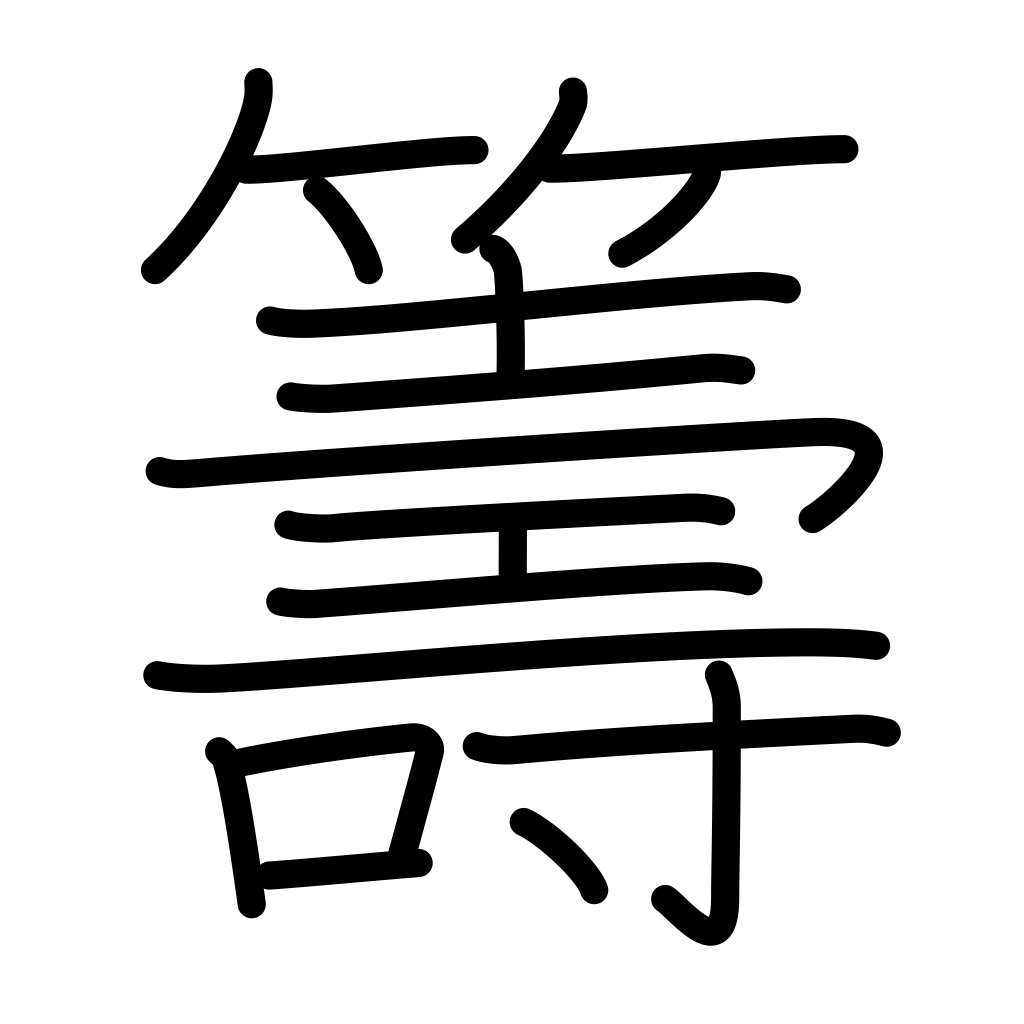
Meaning: plan